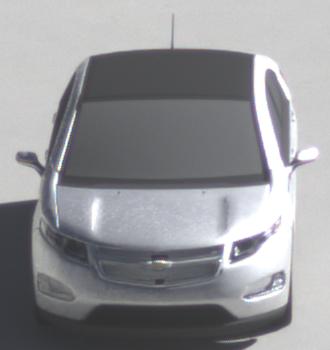
Make: Chevrolet
Model: Volt
Detailed model: Volt
Model produced from: 2011/11
Model produced until: 2014/08
Doors: 5
Color: white
Road condition: dry road
Daytime: midday
Contrast: high contrast